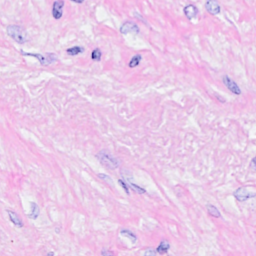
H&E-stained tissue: Breast